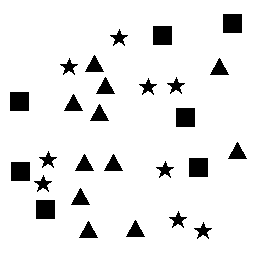
Squares: 7
Triangles: 11
Stars: 9
Total shapes: 27